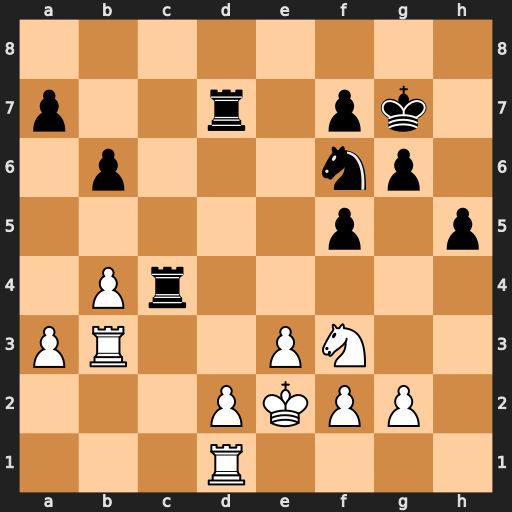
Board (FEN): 8/p2r1pk1/1p3np1/5p1p/1Pr5/PR2PN2/3PKPP1/3R4
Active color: w
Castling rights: -
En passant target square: -
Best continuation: Ne5 Rc2 Nxd7